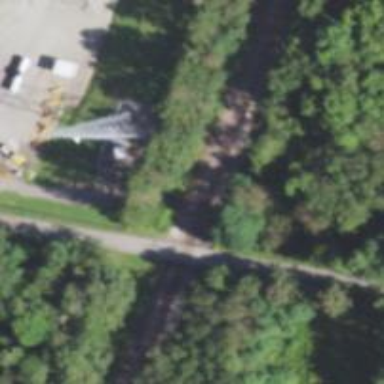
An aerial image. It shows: Communication mast tower.